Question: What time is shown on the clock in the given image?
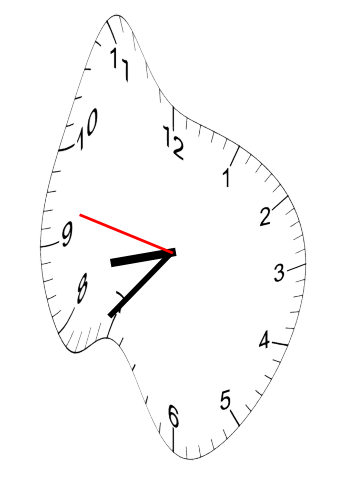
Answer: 08:36:47